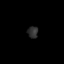
Tissue: lung
Cell type: Epithelial cells
Senescence score: 0.2139
Nuclear area (px): 121
Mean DAPI intensity: 46.331